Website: apple
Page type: order-tracking
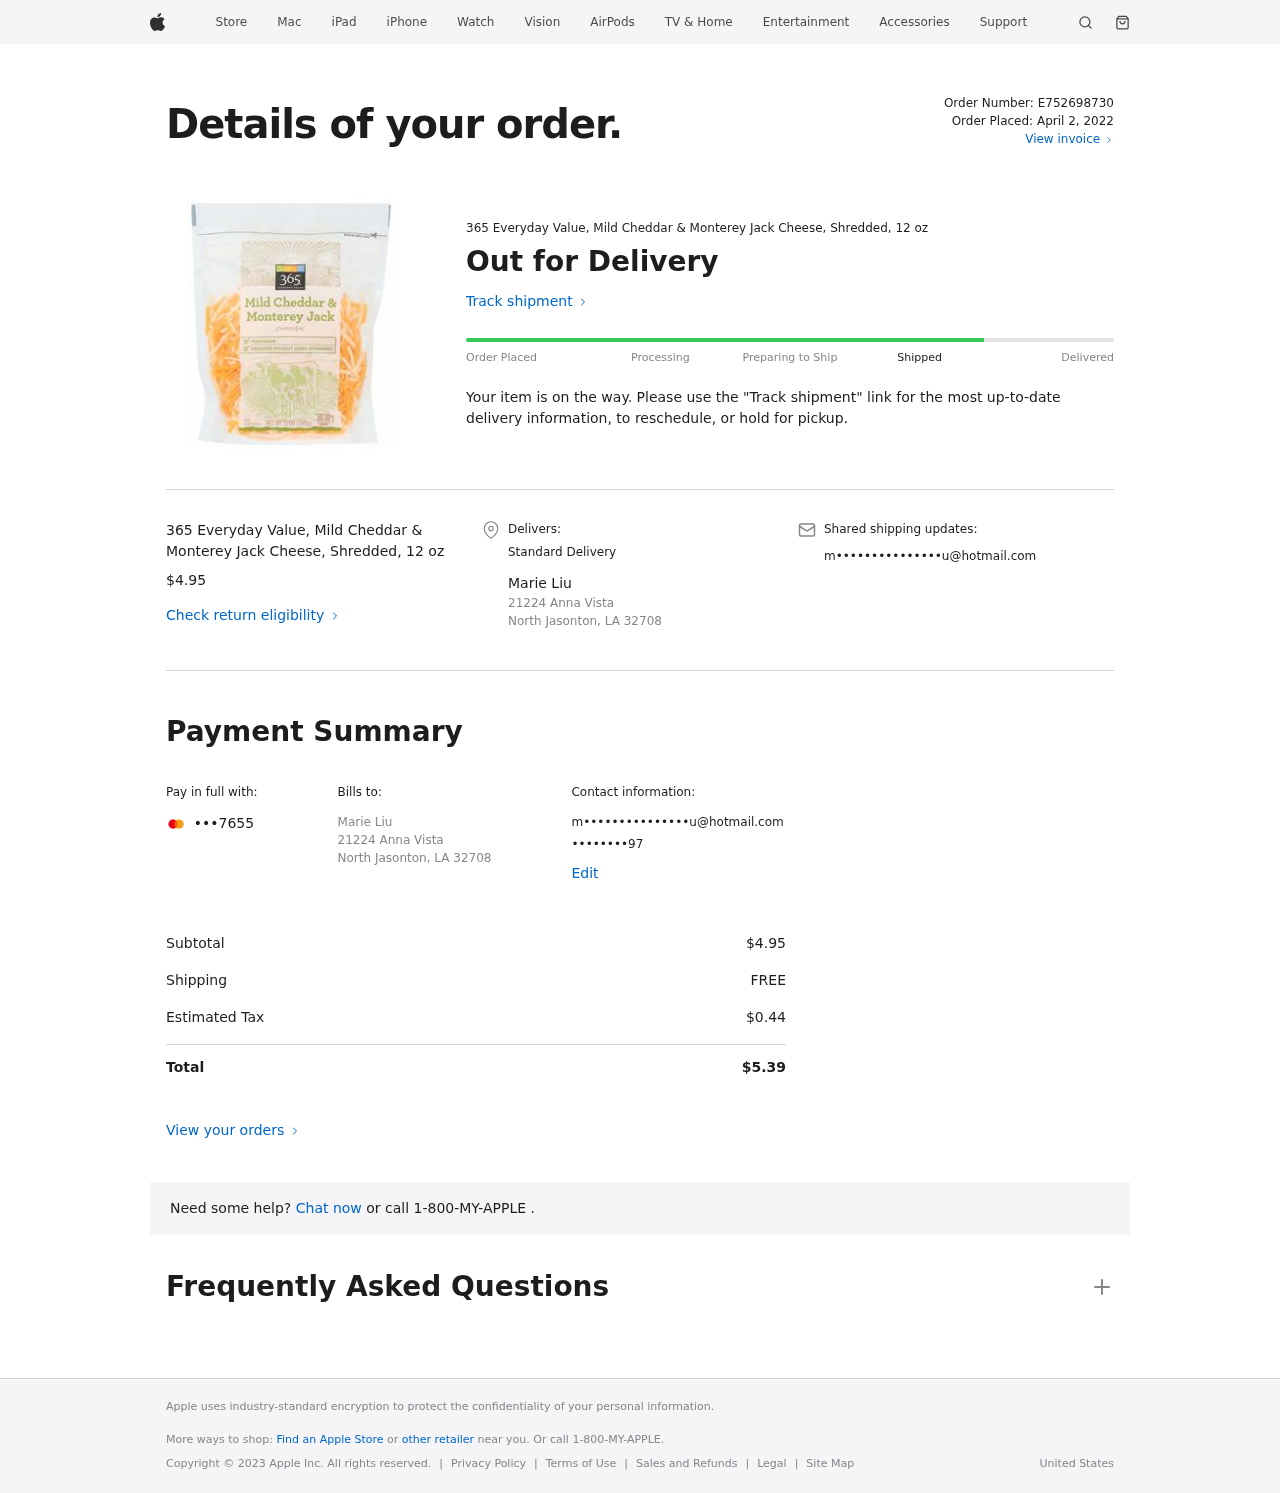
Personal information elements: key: PII_CARD_LAST4
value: •••7655
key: PII_CITY_STATE_ZIP
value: North Jasonton, LA 32708
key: PII_EMAIL
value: m•••••••••••••••u@hotmail.com
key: PII_FULLNAME
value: Marie Liu
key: PII_PHONE
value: ••••••••97
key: PII_STREET
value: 21224 Anna Vista
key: PII_FULLNAME2
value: Marie Liu
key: PII_STREET2
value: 21224 Anna Vista
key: PII_CITY_STATE_ZIP2
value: North Jasonton, LA 32708
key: PII_EMAIL2
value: m•••••••••••••••u@hotmail.com
Product elements: key: PRODUCT1_NAME
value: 365 Everyday Value, Mild Cheddar & Monterey Jack Cheese, Shredded, 12 oz
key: PRODUCT1_PRICE
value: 4.95
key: PRODUCT1_NAME2
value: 365 Everyday Value, Mild Cheddar & Monterey Jack Cheese, Shredded, 12 oz
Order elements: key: ORDER_ID
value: Order Number: E752698730
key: ORDER_DATE
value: Order Placed: April 2, 2022
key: ORDER_SUBTOTAL
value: $4.95
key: ORDER_SHIPPING_COST
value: FREE
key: ORDER_TAX
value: $0.44
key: ORDER_TOTAL
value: $5.39